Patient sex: M
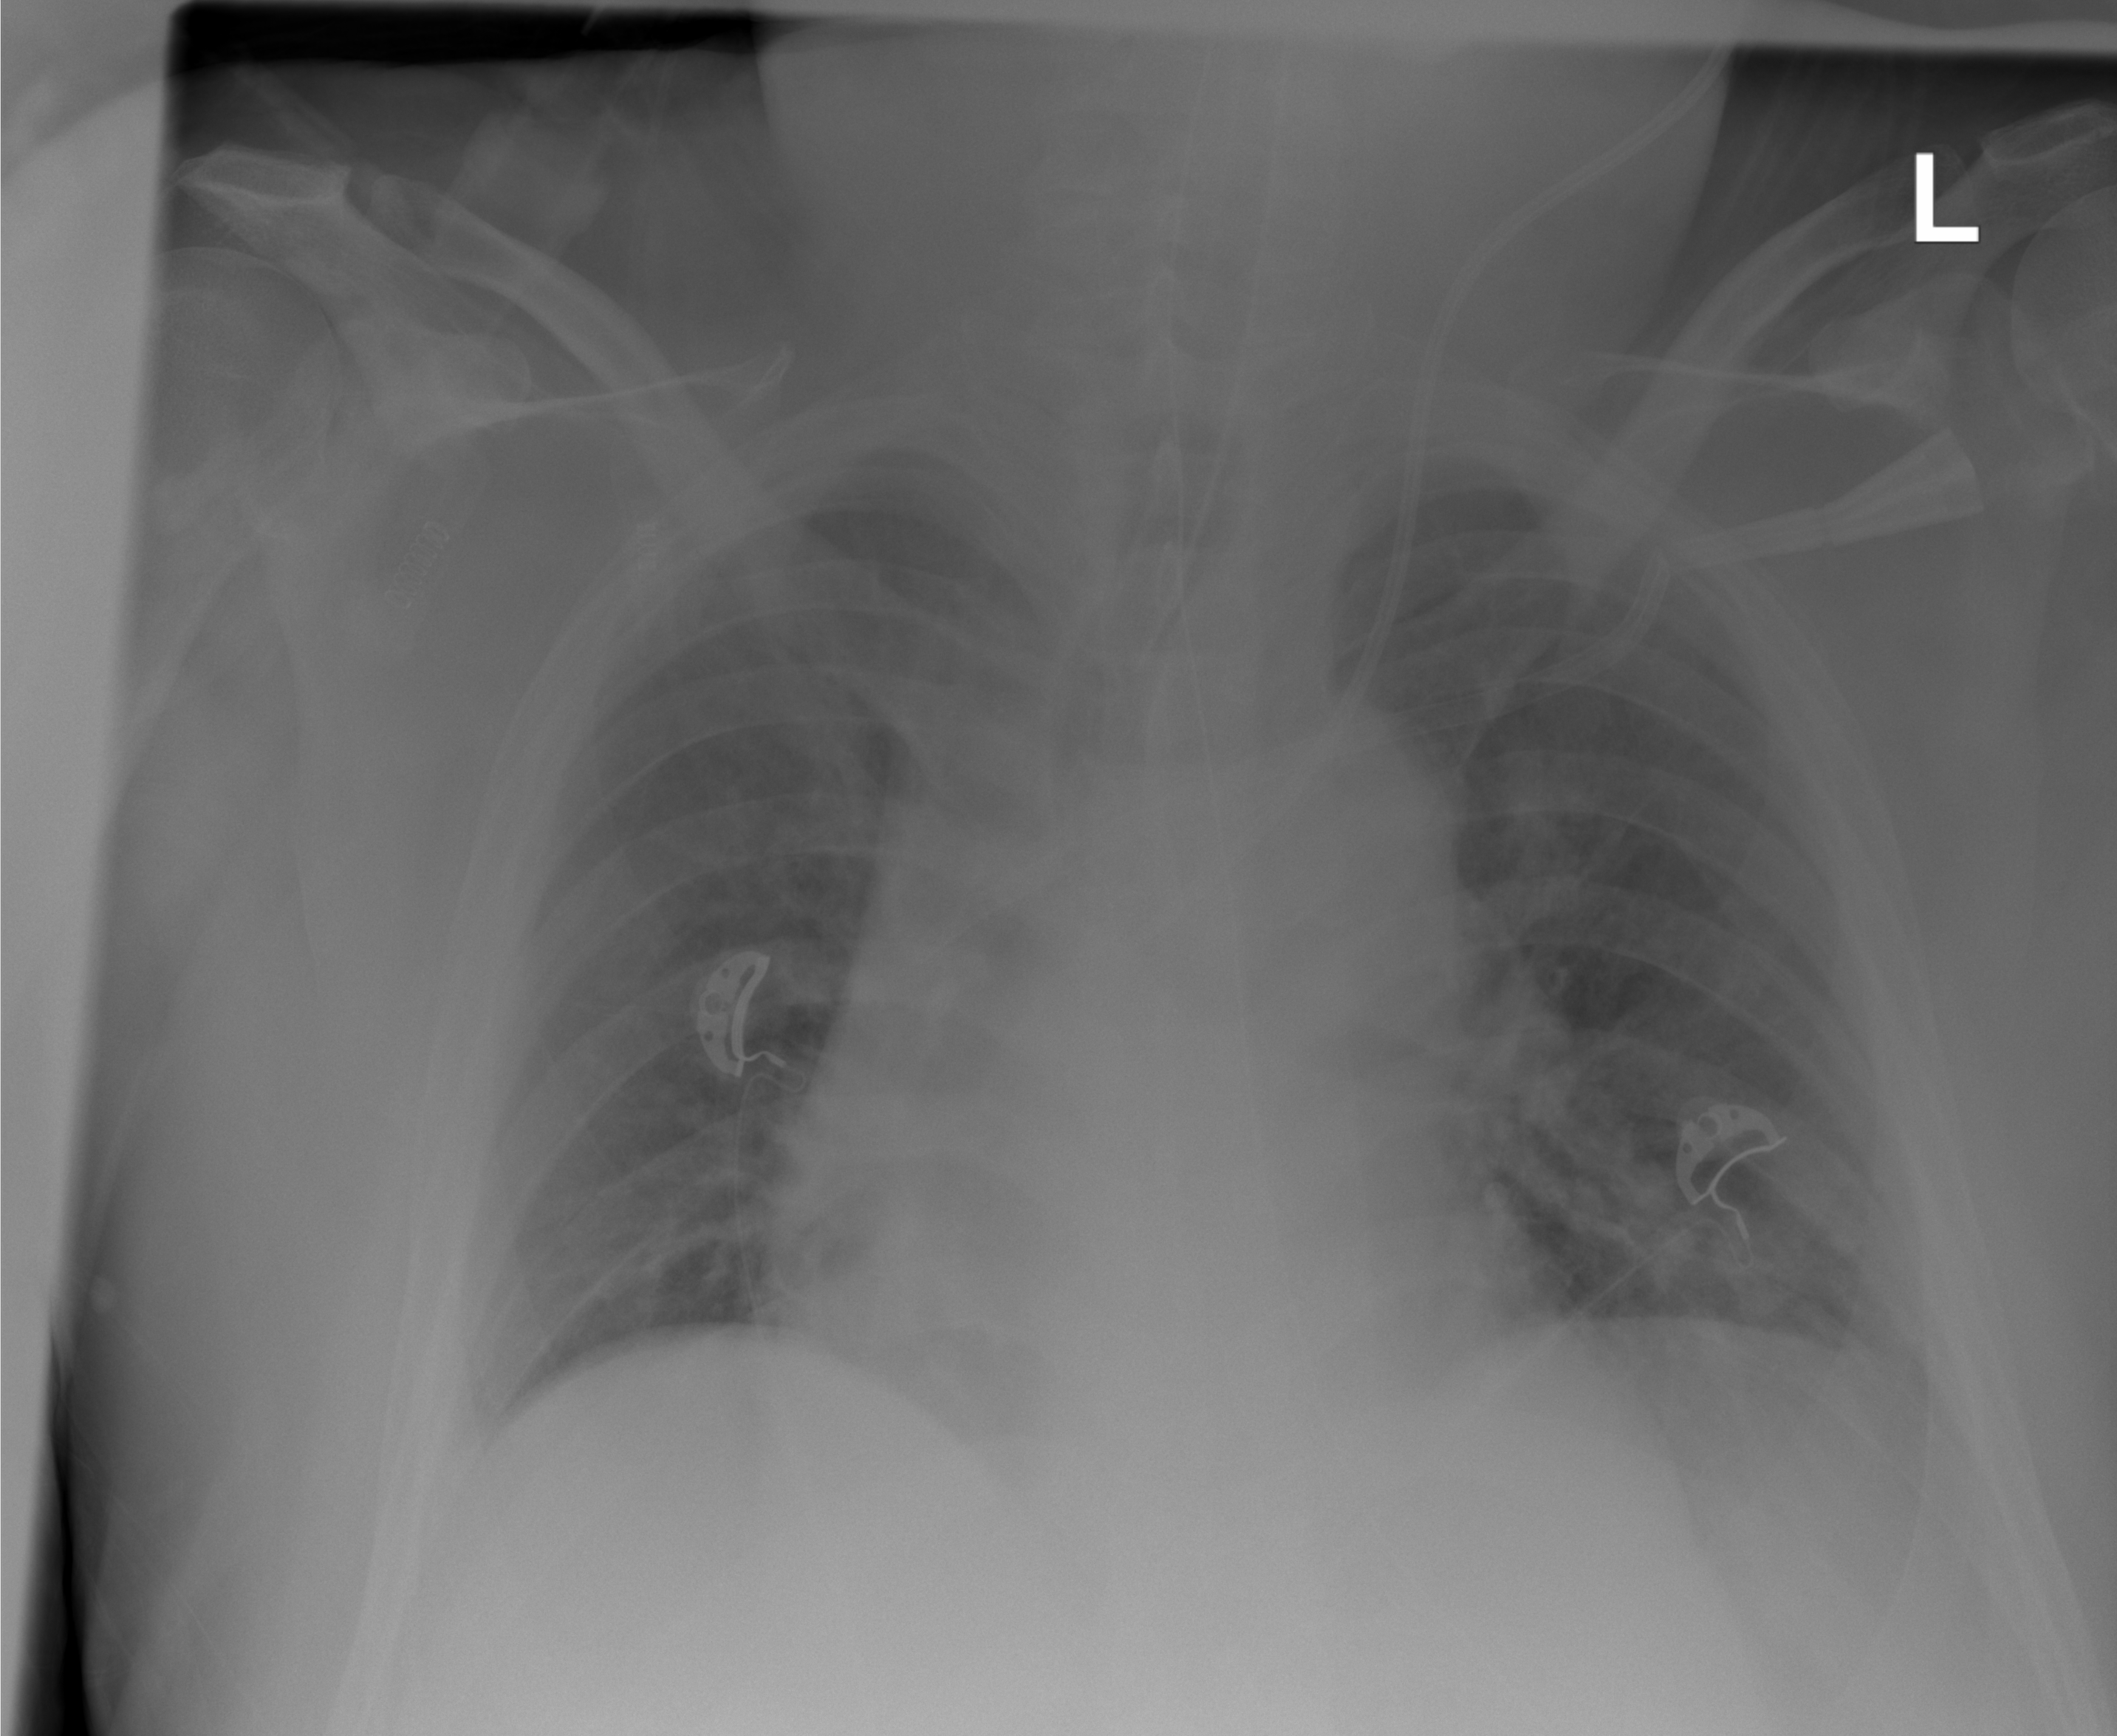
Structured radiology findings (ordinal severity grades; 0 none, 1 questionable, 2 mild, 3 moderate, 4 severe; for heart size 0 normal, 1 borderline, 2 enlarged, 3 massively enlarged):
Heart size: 0
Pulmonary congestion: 2
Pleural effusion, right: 1
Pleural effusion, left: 0
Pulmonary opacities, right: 1
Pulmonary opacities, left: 1
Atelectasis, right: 0
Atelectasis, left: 0